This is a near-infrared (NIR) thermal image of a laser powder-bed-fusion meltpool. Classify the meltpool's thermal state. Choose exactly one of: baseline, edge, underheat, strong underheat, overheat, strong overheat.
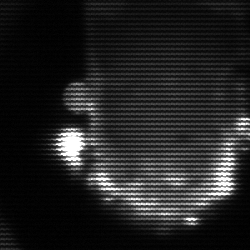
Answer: baseline